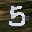
Label: 5